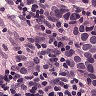
Metastatic tissue present: yes